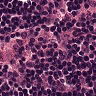
Metastatic tissue present: no